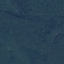
Land use / land cover class: Forest